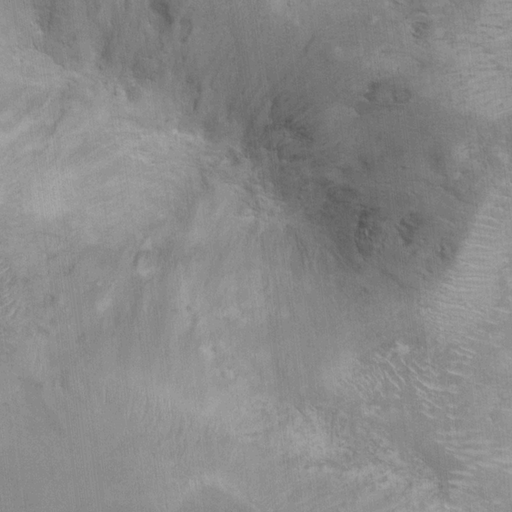
Classes present: Background